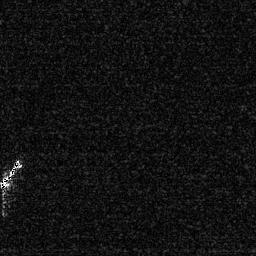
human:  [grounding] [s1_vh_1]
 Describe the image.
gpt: In the satellite image, there is  <ref>1 medium ship </ref> <box>[[0, 61, 9, 75, 0]]</box> located at left.